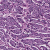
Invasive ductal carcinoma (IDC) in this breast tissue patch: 1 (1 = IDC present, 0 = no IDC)